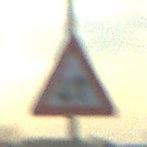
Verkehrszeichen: Gegenverkehr
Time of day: SunriseSunset
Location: Outdoor (Nature)
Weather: PartlyCloudy
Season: NotSpecified
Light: Natural